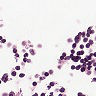
Metastatic tissue present: no